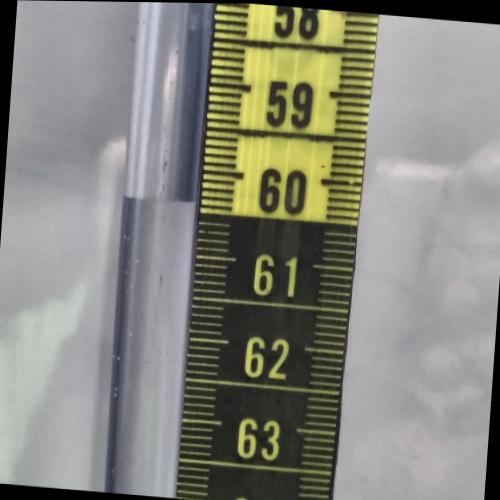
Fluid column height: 60.4 cm